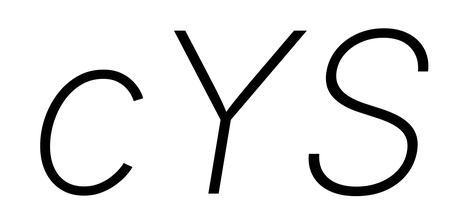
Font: Inter-Italic_ExtraLight_Italic